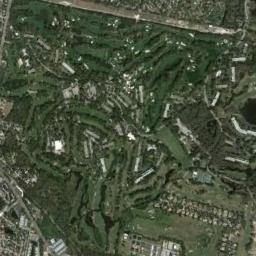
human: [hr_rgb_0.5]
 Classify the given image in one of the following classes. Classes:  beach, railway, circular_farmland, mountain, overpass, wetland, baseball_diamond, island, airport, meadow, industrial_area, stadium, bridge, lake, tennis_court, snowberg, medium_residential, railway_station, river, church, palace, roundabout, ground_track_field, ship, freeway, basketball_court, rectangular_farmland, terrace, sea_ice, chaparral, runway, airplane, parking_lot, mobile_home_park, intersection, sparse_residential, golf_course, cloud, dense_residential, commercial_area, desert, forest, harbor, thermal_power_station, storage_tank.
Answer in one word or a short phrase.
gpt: golf_course